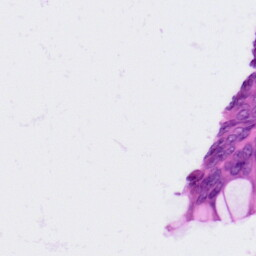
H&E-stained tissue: Colon